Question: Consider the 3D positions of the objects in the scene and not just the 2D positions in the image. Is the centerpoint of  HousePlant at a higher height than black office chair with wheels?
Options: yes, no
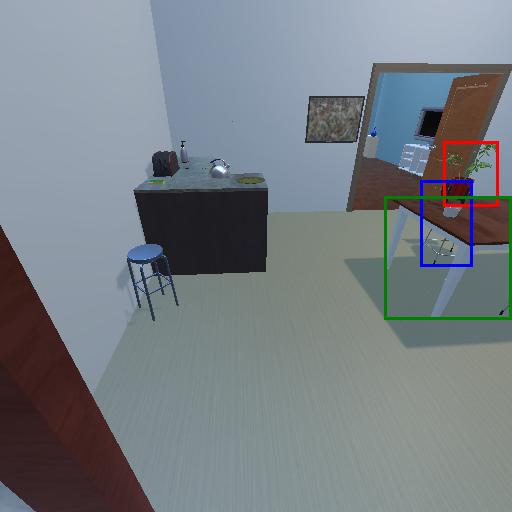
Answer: yes